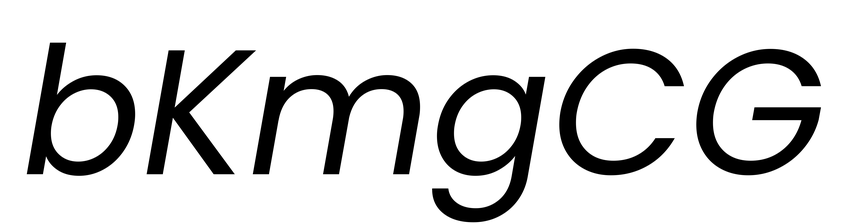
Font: Poppins-Italic